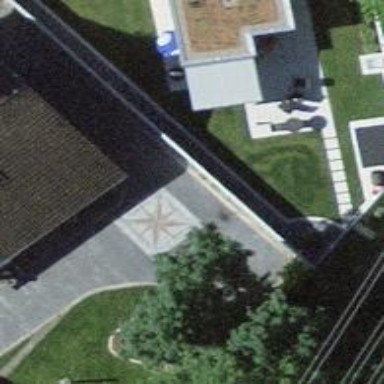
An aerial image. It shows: Driveway made of paving stones.